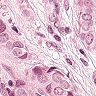
Metastatic tissue present: yes